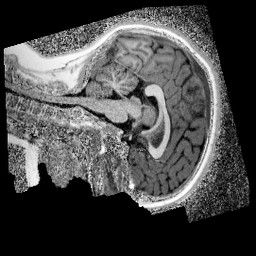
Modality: UNIT1_denoised
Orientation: sagittal
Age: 11
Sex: female
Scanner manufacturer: siemens
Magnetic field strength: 3 T
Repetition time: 4 s
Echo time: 0.00299 s